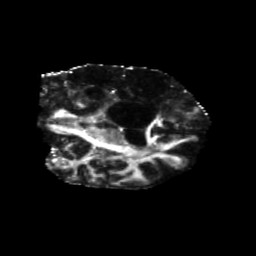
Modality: FA
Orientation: coronal
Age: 48
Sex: male
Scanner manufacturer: siemens
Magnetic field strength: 3 T
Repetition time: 5.25 s
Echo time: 0.08 s